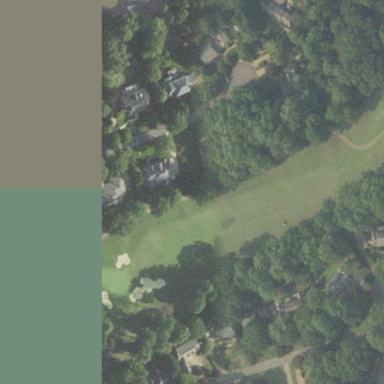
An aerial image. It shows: Grassy area designated as golf fairway.